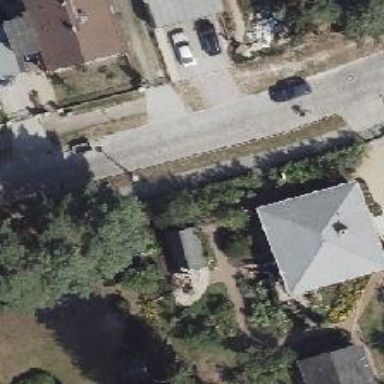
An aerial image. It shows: Residential road with sidewalks on both sides. The surface of the right sidewalk is dirt.